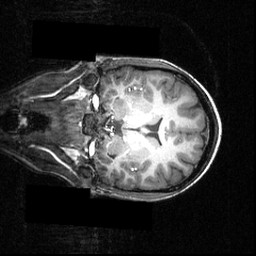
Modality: T1w
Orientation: coronal
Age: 21
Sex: female
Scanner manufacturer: siemens
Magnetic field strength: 3.951 T
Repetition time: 1.5 s
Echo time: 0.00335 s